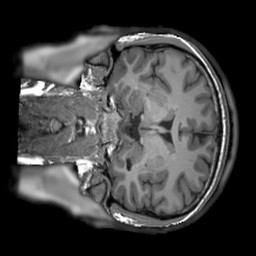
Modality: T1w
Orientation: coronal
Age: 25
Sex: male
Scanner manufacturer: siemens
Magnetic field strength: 3 T
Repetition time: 2.3 s
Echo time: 0.00232 s